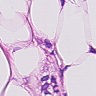
Metastatic tissue present: yes